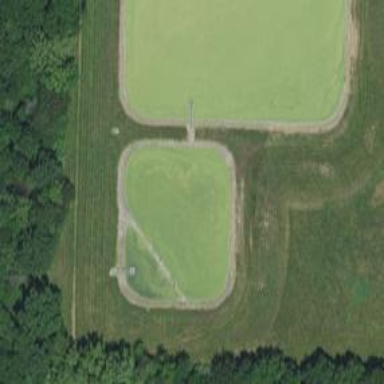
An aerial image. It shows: Image of wastewater.